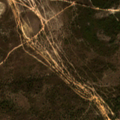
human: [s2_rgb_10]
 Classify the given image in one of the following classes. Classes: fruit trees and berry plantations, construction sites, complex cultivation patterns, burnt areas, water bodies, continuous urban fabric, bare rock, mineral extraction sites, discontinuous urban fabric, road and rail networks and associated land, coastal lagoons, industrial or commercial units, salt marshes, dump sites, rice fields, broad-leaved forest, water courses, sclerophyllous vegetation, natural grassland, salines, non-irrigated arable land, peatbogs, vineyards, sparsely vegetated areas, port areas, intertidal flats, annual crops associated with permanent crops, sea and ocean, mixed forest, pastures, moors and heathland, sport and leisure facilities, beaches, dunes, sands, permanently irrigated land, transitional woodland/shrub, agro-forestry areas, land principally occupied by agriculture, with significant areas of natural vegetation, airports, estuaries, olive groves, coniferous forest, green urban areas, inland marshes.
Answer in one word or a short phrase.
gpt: broad-leaved forest, moors and heathland, transitional woodland/shrub